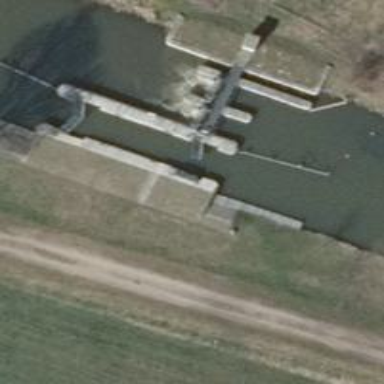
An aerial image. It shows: Lock gate along waterway.